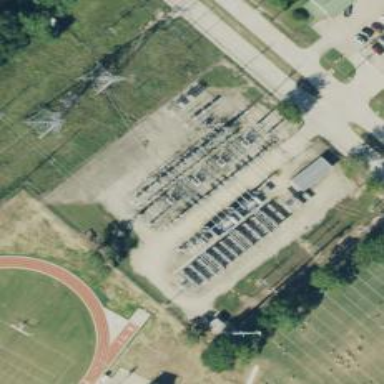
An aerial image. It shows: Switch for power supply.